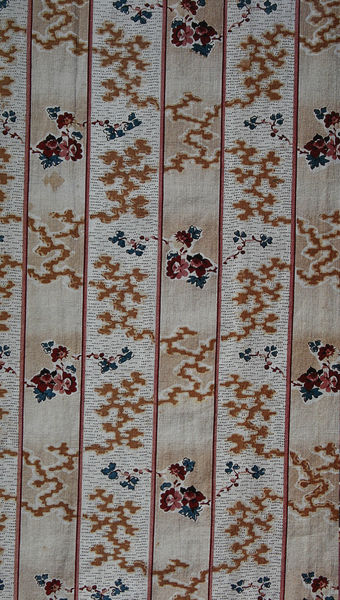
Titel: Detail eines Kleiderdrucks
Standort: Kyoto (Japan)
Institution: Kyoto Costume Institute
Schlagwörter: blau, blätter, weiß, gelb, grün, ocker, ausschnitt, blume, blumen, braun, grau, hell, orange, pastell, schmuck, blüte, blüten, rose, rosen, rot, beige, malerei, muster, ornament, teppich, wand, band, vorhang, gold, stickerei, stoff, decke, blatt, pflanzen, rosa, seide, ranken, japan, formen, lila, linien, spalten, blümchen, bordüre, jugendstil, tapete, dekor, floral, ornamente, verzierung, streifen, segment, linie, form, beeren, druck, entwurf, lilie, senkrecht, china, weiße, romantisch, zier, röschen, bänder, oma, wandbehang, wiederholung, gestrichelt, vertikal, changierend, bereiche, ablauf, deecke, dezent, stoffbahn, orintal, blaut, struktru